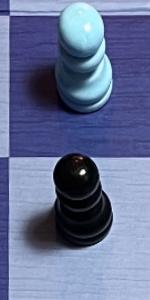
Label: Pawn_Black